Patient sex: M
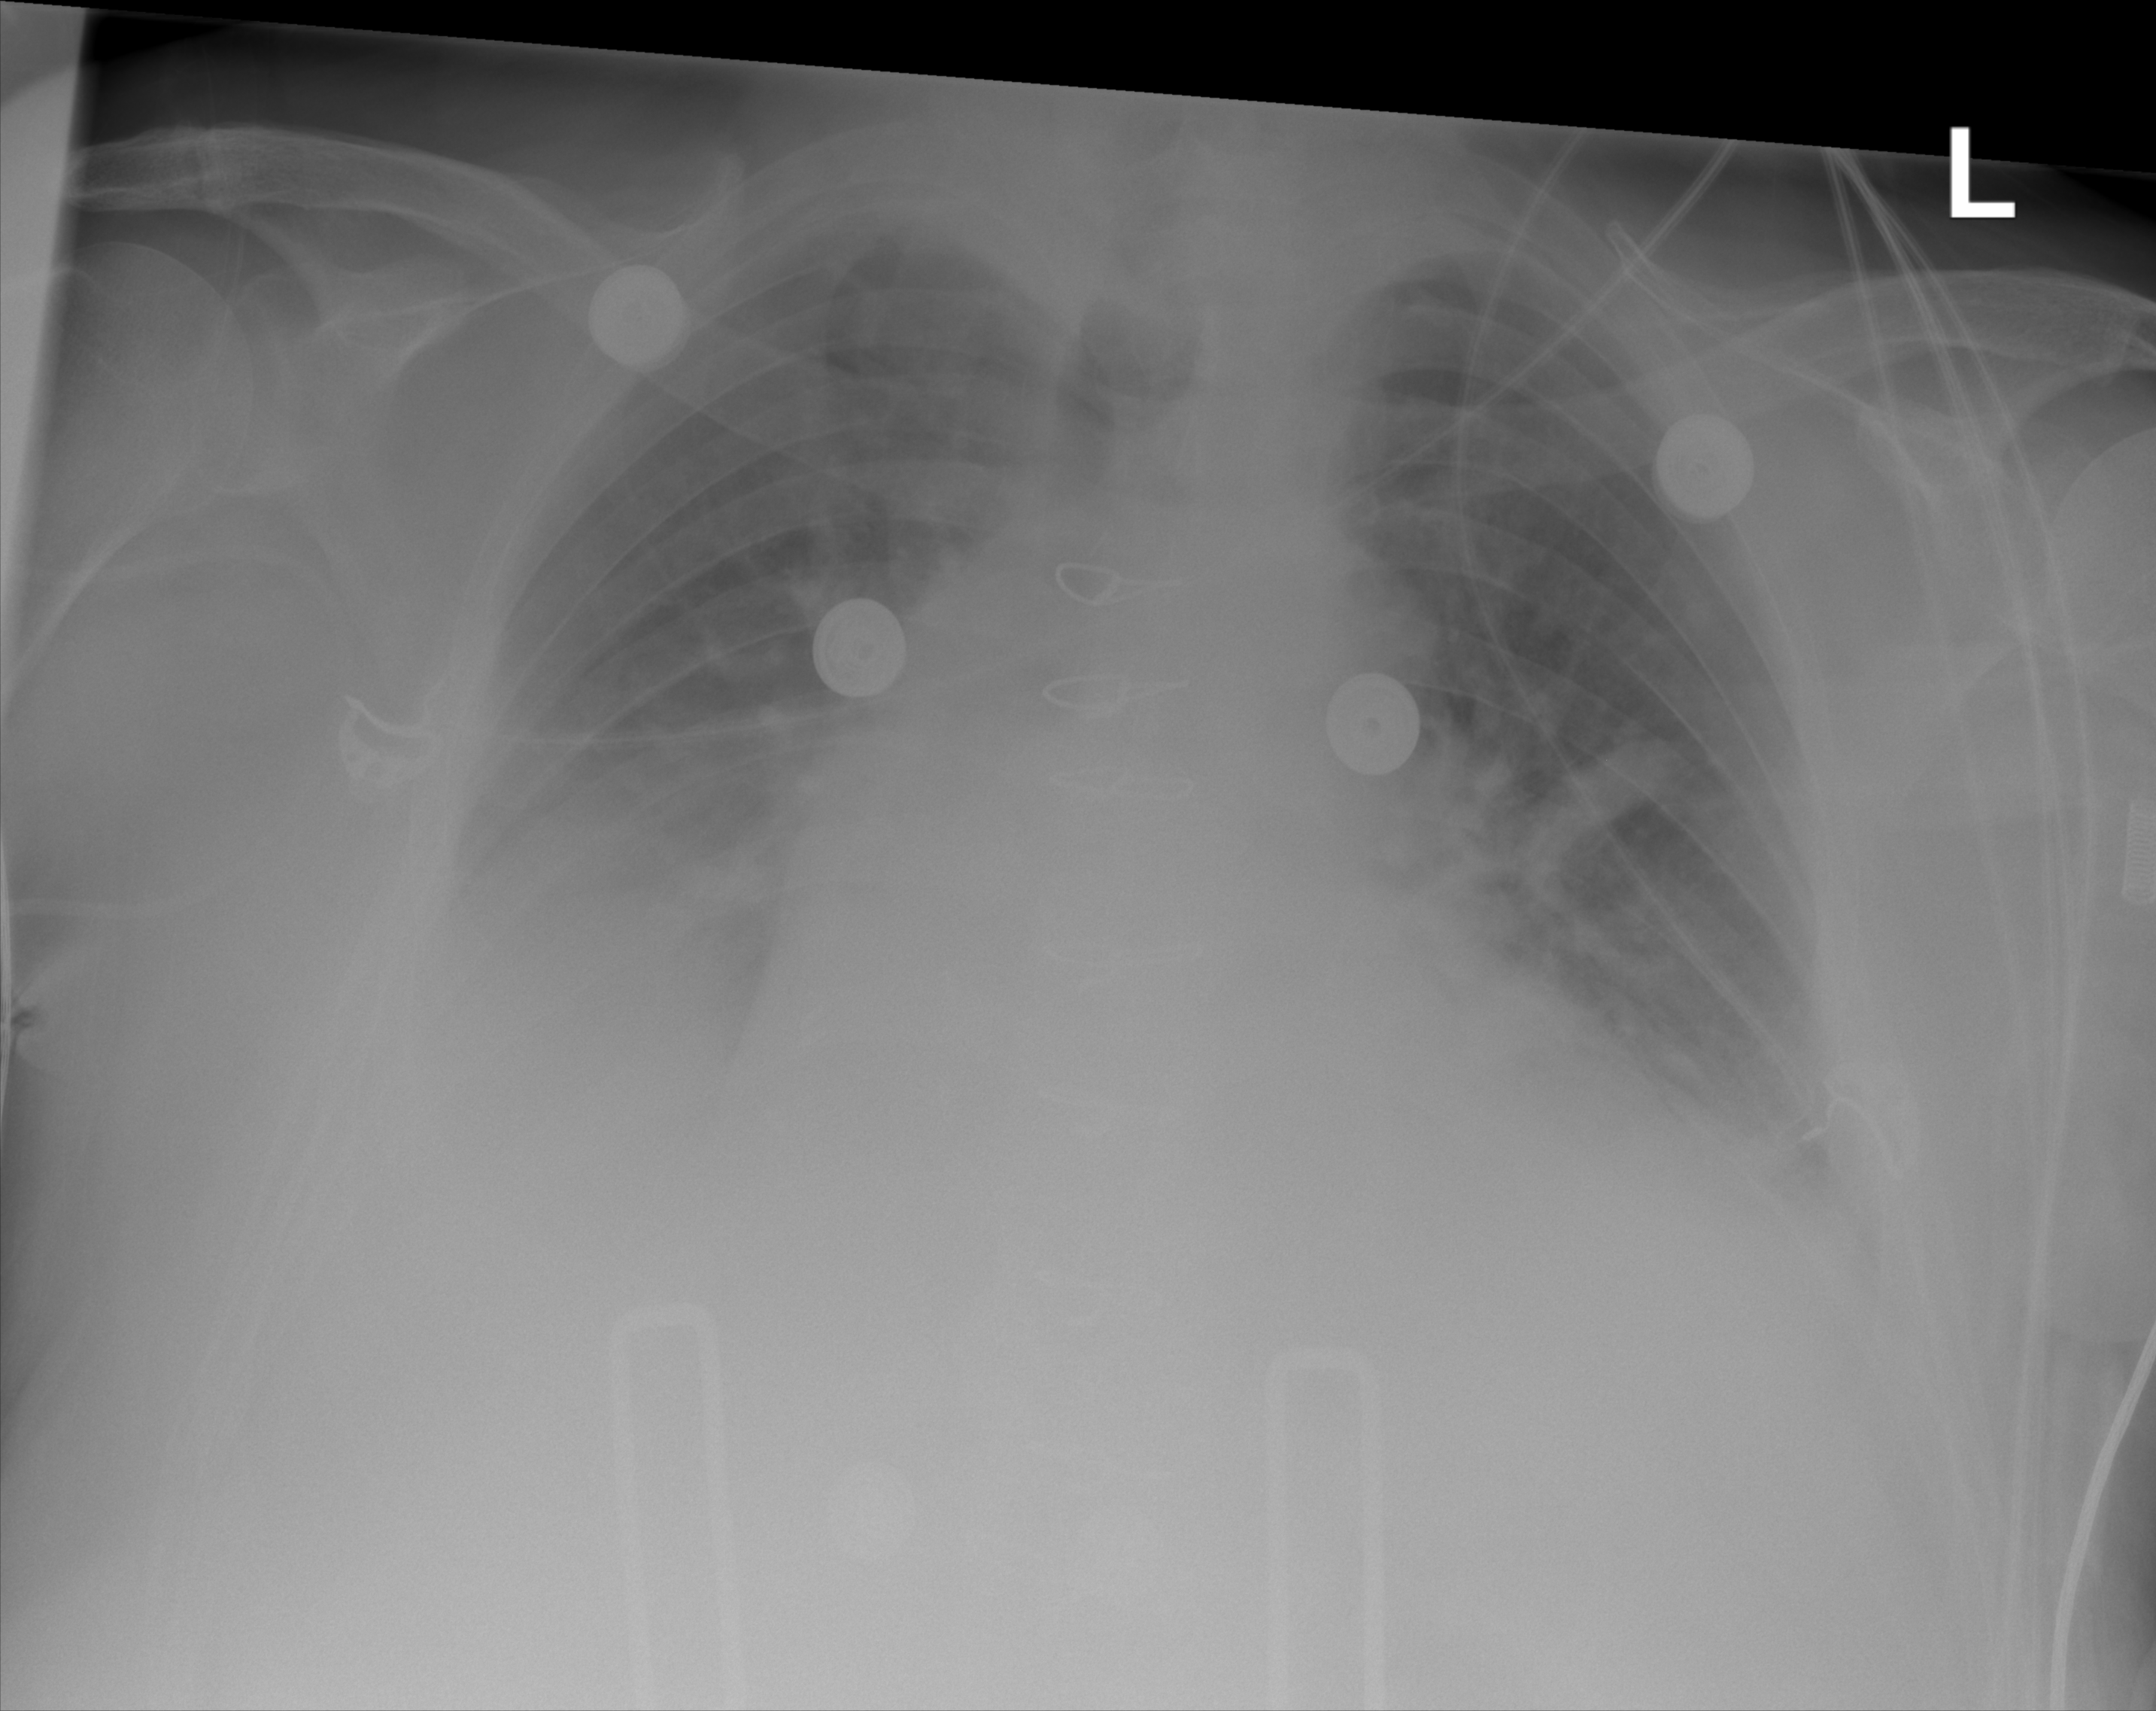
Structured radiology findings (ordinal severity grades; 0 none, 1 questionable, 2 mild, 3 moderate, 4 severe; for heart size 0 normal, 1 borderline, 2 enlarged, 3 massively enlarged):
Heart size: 2
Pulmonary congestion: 2
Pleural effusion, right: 3
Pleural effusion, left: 2
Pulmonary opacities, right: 0
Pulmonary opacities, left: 0
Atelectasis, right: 3
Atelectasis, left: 2